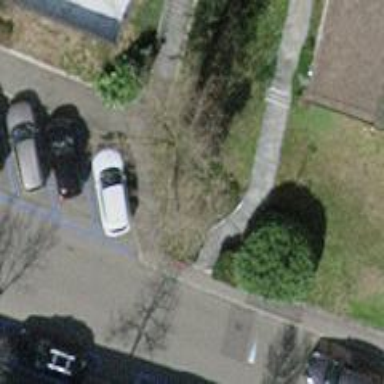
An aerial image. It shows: Sidewalk made of sett.